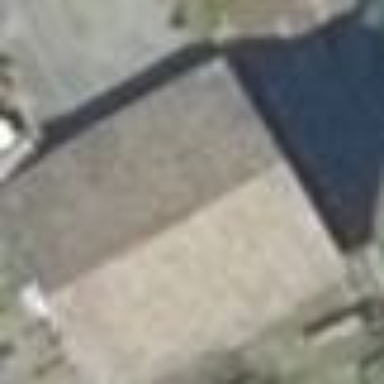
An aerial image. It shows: Simple and straightforward house.